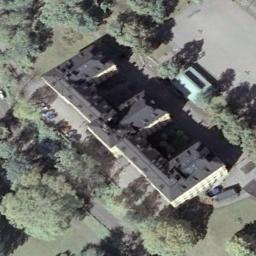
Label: church